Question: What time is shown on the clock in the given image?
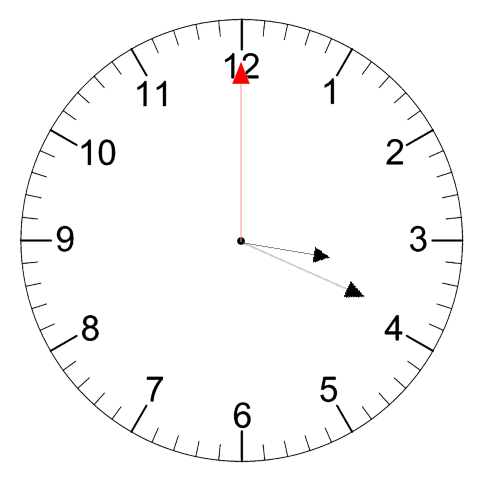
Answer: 03:19:00